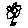
Label: flower